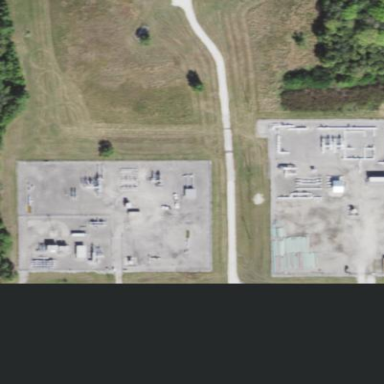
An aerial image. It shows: Industrial area used for gas-related purposes.